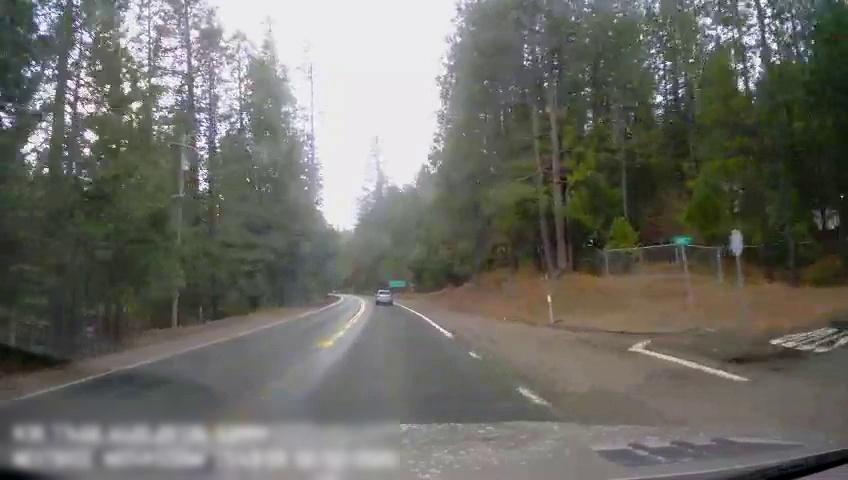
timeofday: Day
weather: Sunny
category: Drivable Space
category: Vehicles | SUV
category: Lanes | Current Lane
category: Lanes | Current Lane
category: Lanes | Opposite Lane
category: Lanes | Opposite Lane
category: Traffic | Signs